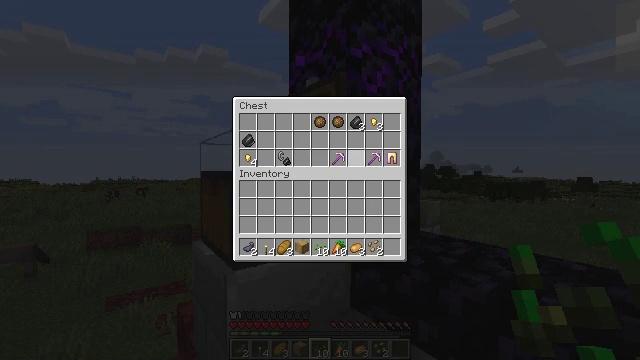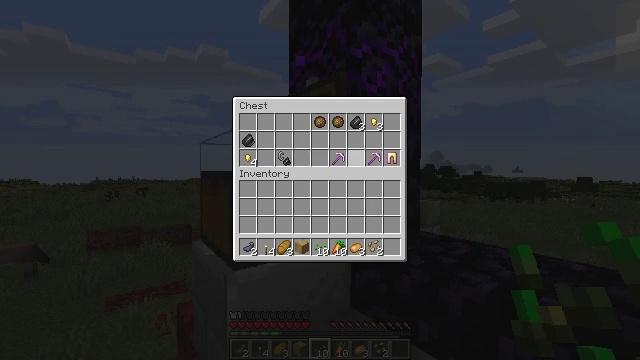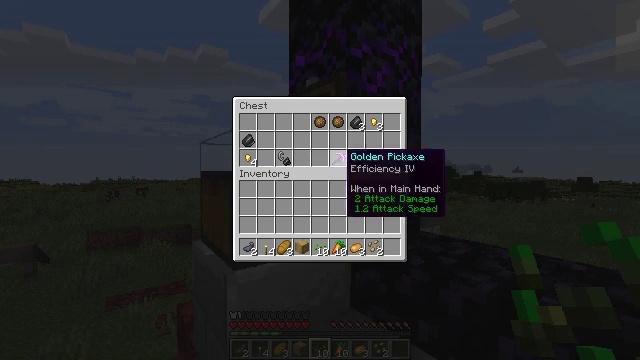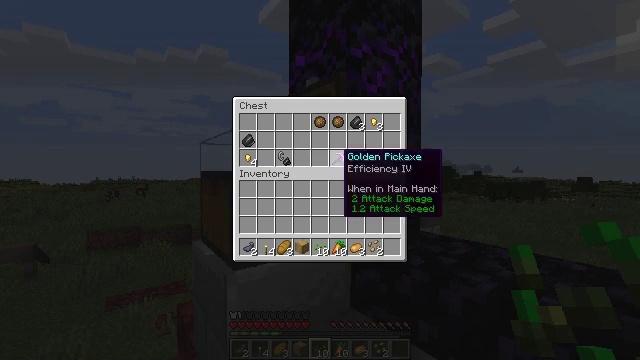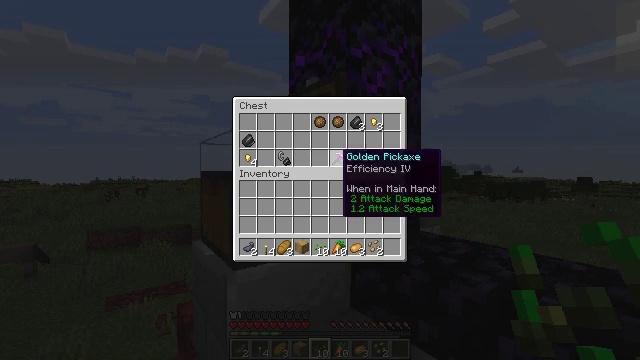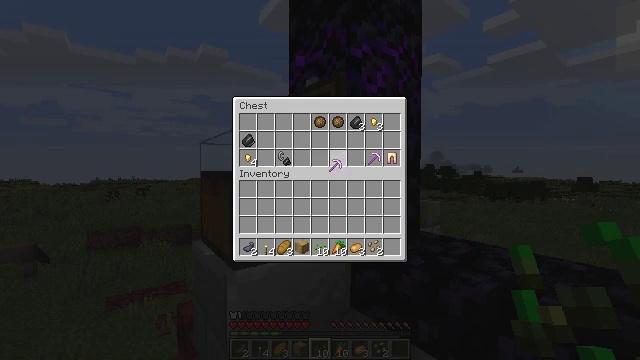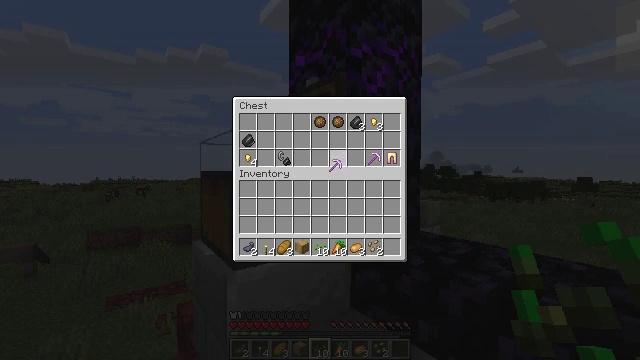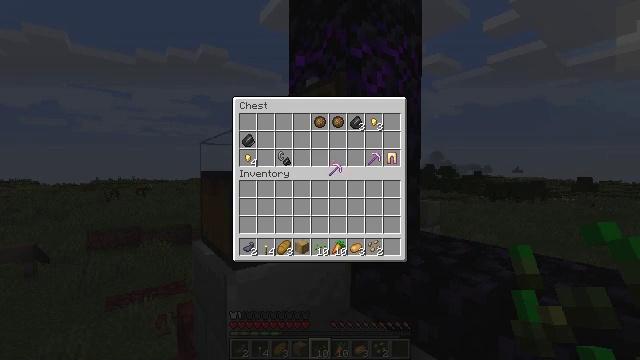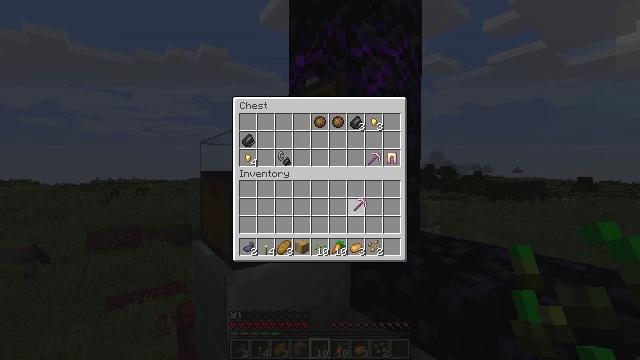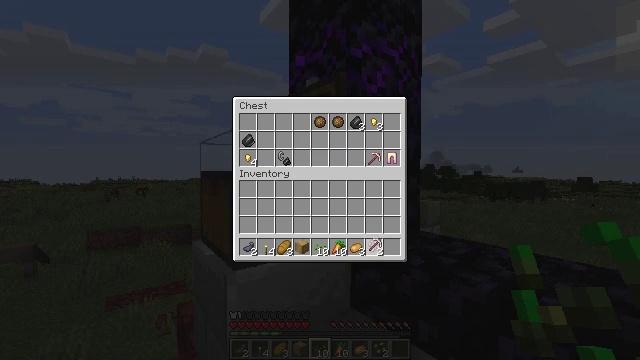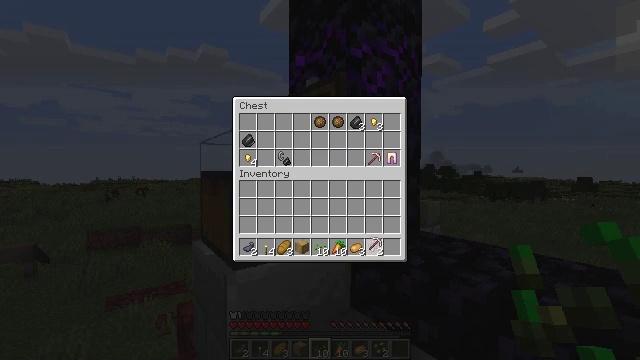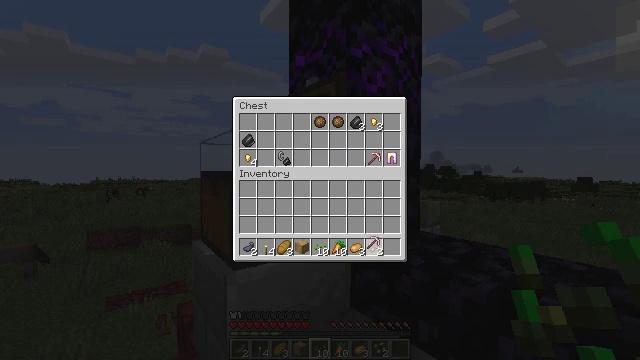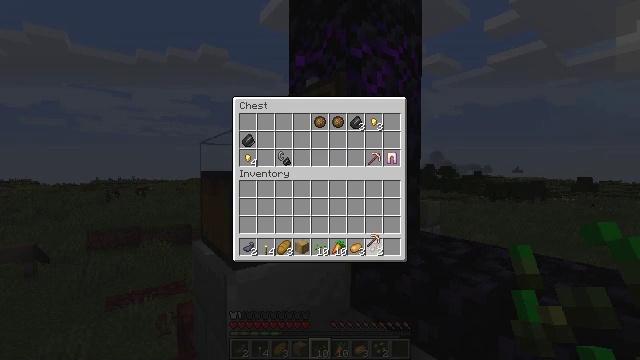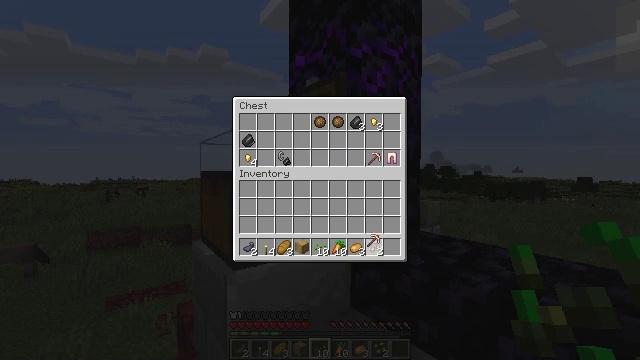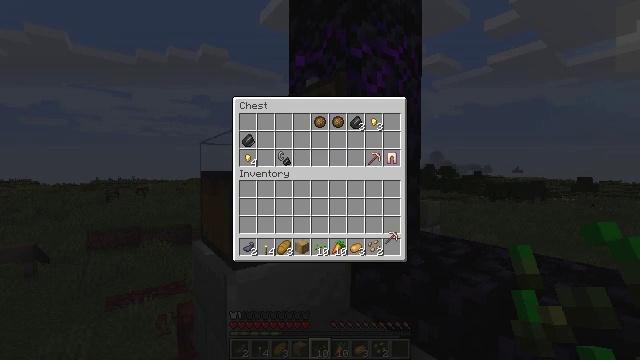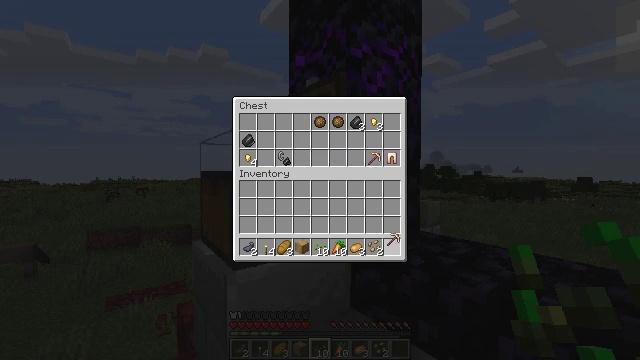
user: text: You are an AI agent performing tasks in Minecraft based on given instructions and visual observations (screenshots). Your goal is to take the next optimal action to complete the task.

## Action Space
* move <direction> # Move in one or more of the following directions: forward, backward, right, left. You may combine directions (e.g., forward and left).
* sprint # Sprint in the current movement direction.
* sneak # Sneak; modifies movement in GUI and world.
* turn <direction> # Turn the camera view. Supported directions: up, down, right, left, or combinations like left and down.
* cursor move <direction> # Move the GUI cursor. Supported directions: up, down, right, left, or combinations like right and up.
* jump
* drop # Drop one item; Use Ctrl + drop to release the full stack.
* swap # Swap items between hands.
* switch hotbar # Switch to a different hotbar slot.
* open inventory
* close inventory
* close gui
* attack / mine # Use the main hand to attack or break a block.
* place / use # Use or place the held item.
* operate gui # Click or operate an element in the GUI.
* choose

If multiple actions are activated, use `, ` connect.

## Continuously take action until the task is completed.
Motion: motion action
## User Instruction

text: Drop leather leggings.
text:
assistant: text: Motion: no_op
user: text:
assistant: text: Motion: turn left
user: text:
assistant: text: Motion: no_op
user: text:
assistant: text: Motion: no_op
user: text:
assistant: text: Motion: attack / mine
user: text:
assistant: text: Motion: attack / mine
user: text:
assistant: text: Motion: attack / mine
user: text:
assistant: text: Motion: turn right and down
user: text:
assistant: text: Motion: turn right and down
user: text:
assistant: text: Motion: no_op
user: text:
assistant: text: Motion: no_op
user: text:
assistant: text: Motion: no_op
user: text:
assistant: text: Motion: no_op
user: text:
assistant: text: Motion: turn right
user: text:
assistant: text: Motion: no_op
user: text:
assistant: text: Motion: no_op
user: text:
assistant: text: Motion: no_op
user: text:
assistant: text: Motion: no_op
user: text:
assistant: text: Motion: no_op
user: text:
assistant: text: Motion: attack / mine
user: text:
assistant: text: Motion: attack / mine
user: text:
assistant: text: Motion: no_op
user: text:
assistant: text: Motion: no_op
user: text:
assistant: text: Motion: no_op
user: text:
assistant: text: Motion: turn left and up
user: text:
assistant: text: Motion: turn left and up
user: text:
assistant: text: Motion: turn left and up
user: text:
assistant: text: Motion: turn up
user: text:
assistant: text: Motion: no_op
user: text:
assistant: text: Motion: no_op